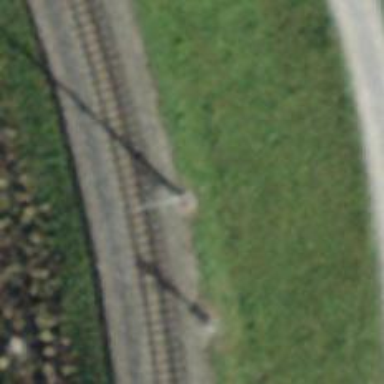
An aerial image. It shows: Power pole.